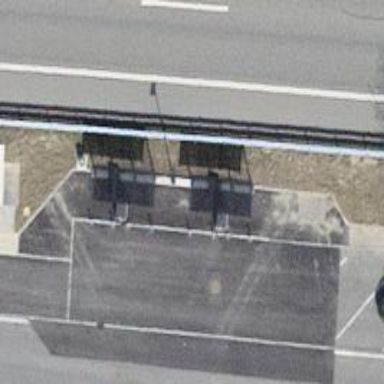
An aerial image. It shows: Charging station.